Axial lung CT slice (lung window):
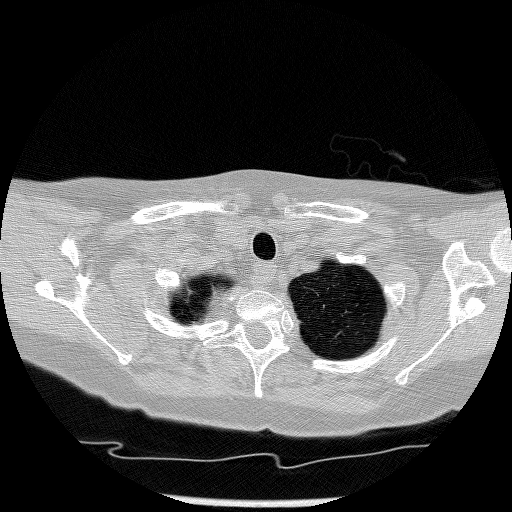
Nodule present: no